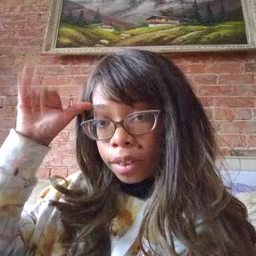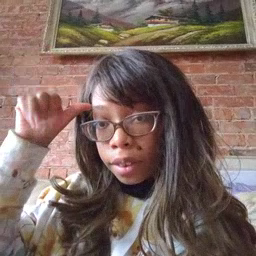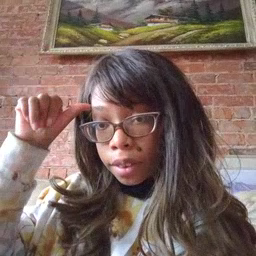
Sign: donkey